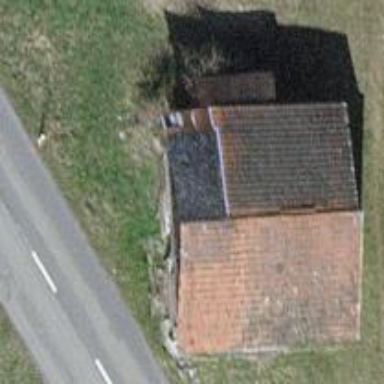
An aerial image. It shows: Gabled building with tile roof oriented across.